Field crop: tomato
Growth stage: 1
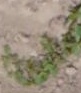
Species: portulaca